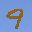
Label: 9